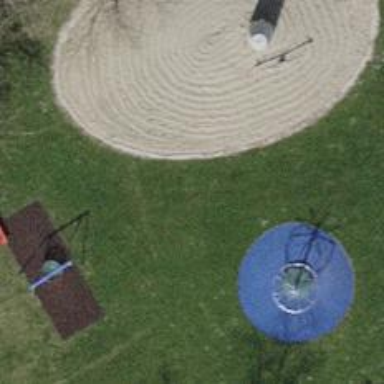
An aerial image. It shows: Playground area for leisure activities on the land.